Question: I have tried to align 5 buttons in a 'LinearLayout' with equal distance, everything looks good except the previous/next button, they have a bigger width.
I am setting everything programmatically like this:
'''
LinearLayout.LayoutParams buttonParams = new LinearLayout.LayoutParams(width, height, 1f);
buttonParams.gravity = Gravity.CENTER;
next.setBackground(android.support.v4.content.res.ResourcesCompat.getDrawable(getResources(), R.drawable.skipnext, null));
previous.setBackground(android.support.v4.content.res.ResourcesCompat.getDrawable(getResources(), R.drawable.skipprevious, null));
shuffle.setButtonDrawable(android.support.v4.content.res.ResourcesCompat.getDrawable(getResources(), R.drawable.shuffle, null));
repeat.setButtonDrawable(android.support.v4.content.res.ResourcesCompat.getDrawable(getResources(), R.drawable.repeat, null));
buttonsLayout.addView(repeat, buttonParams);
buttonsLayout.addView(previous, buttonParams);
buttonsLayout.addView(morphButton, buttonParams);
buttonsLayout.addView(next, buttonParams);
buttonsLayout.addView(shuffle, buttonParams);
LinearLayout.LayoutParams buttonsParams = new LinearLayout.LayoutParams(ViewGroup.LayoutParams.MATCH_PARENT, ViewGroup.LayoutParams.WRAP_CONTENT);
buttonsParams.gravity = Gravity.CENTER;
buttonsParams.setMargins(0, marginTop, 0, marginBottom);
addView(buttonsLayout, buttonsParams);
buttonsLayout.setWeightSum(5);
buttonsLayout.setGravity(Gravity.CENTER);
'''

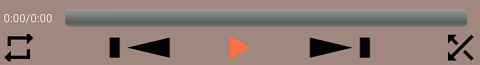
Answer: Try assigning less weight to both buttons but the net sum should remain = 5.
And there is no difference between xml code or java code in case of speed but according to android documentation:
'The advantage to declaring your UI in XML is that it enables you to better separate the presentation of your application from the code that controls its behavior. Your UI descriptions are external to your application code, which means that you can modify or adapt it without having to modify your source code and recompile. For example, you can create XML layouts for different screen orientations, different device screen sizes, and different languages. Additionally, declaring the layout in XML makes it easier to visualize the structure of your UI, so it's easier to debug problems.'
You can study more here:
<URL>
and also take a look at this answer:
<URL>
hope it helps.